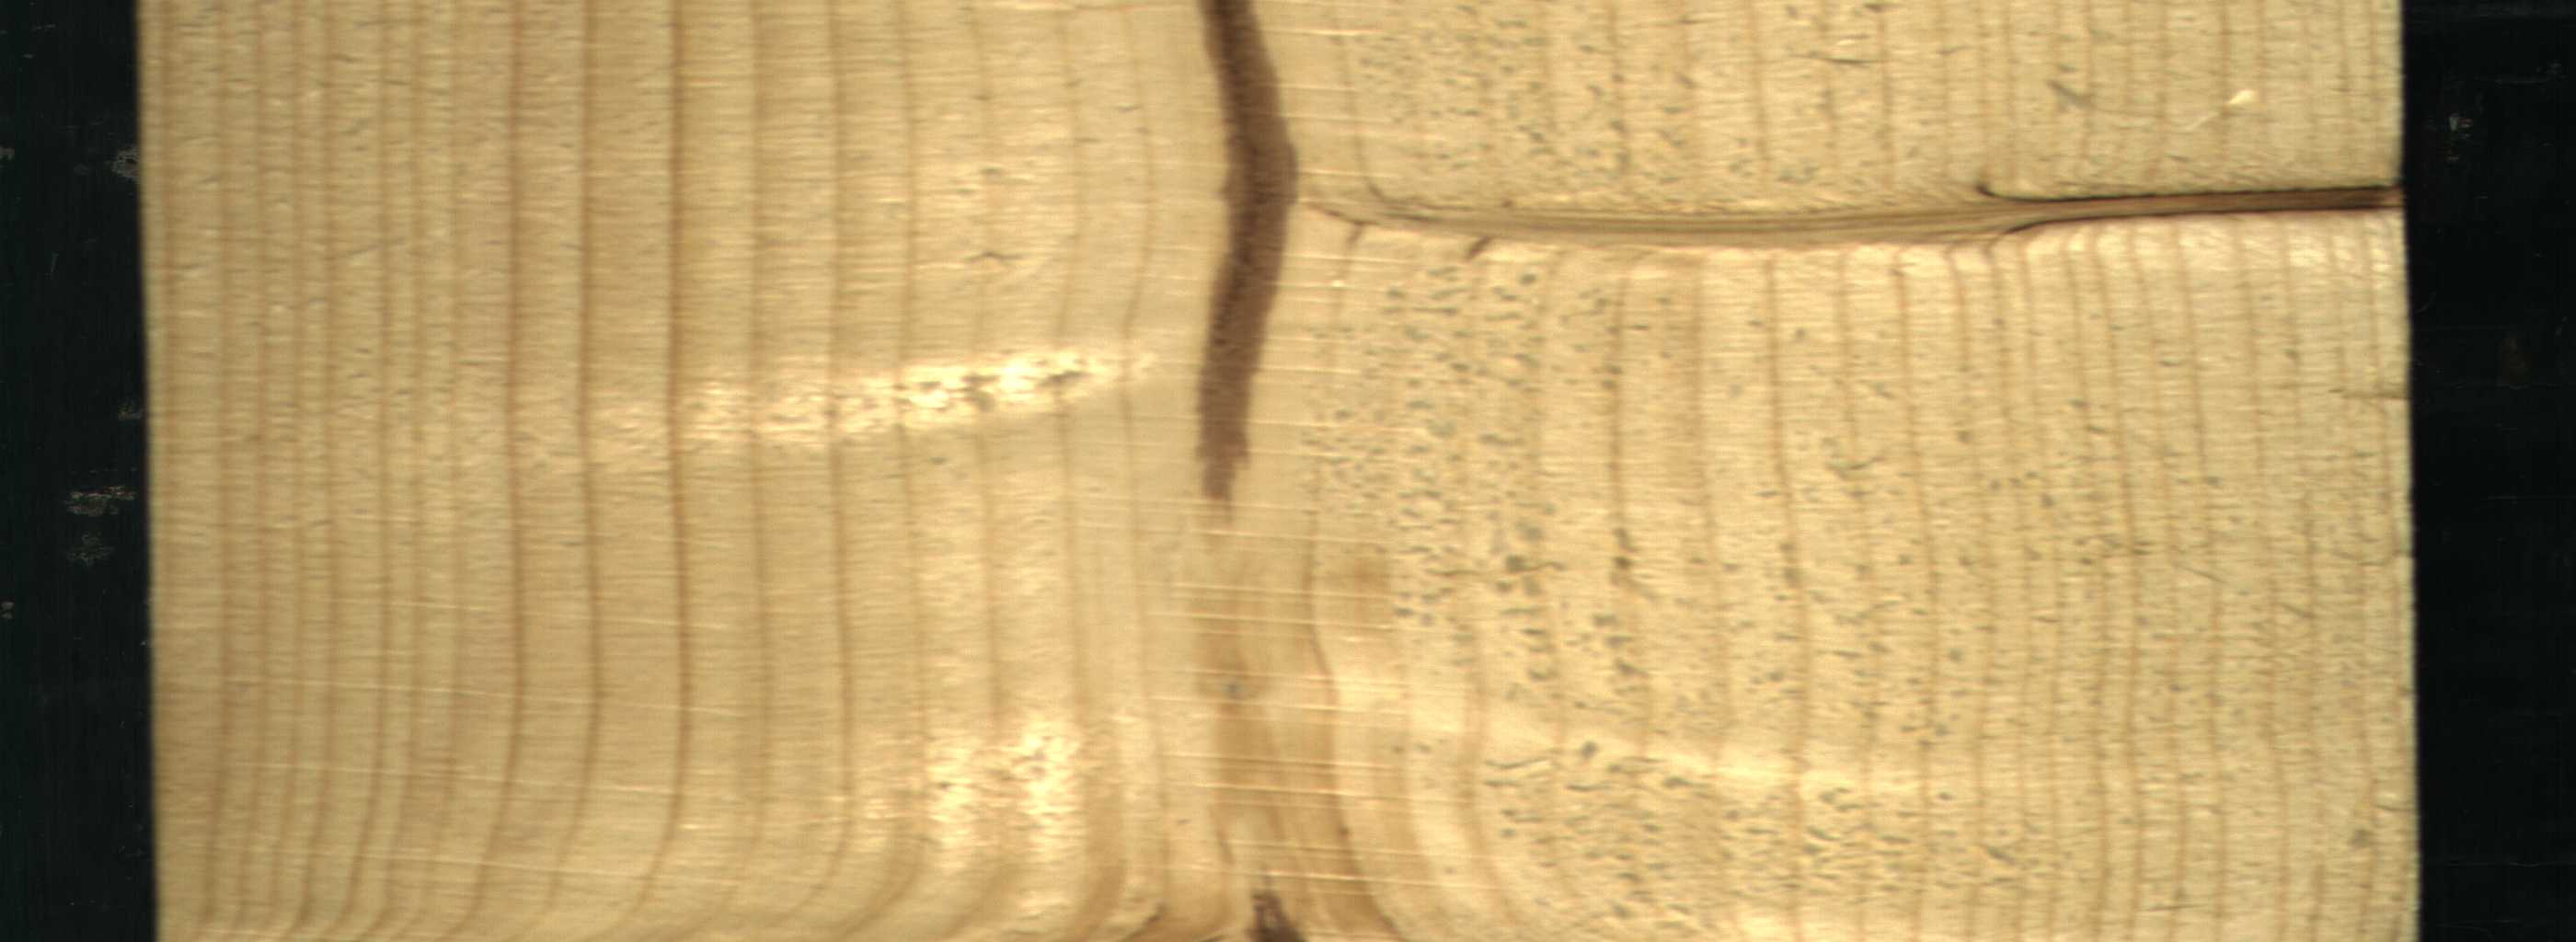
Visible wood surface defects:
Marrow
Marrow
Dead_Knot